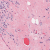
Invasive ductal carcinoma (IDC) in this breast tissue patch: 1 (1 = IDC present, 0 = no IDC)